Interaction volume radius: 10 \u00c5
Interaction volume height: 10 \u00c5
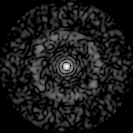
Disorder parameter: 0.8386